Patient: sex M, age 60
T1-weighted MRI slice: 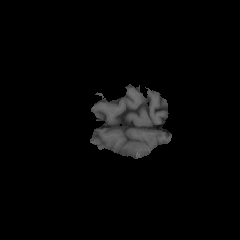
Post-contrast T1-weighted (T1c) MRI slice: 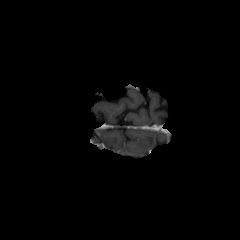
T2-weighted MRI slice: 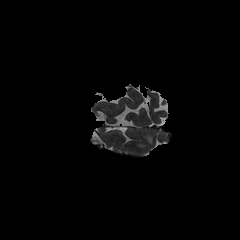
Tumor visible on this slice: yes
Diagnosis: Glioblastoma, IDH-wildtype
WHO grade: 4